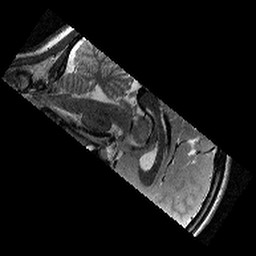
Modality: T2w
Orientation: sagittal
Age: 11
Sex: female
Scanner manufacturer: siemens
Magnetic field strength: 3 T
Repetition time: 9.23 s
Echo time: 0.067 s